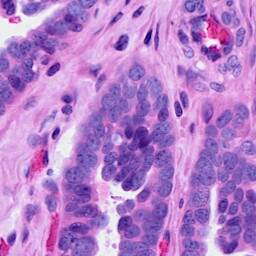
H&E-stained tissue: Ovarian